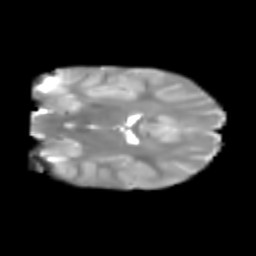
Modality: T2w
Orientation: coronal
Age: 6
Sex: male
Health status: healthy